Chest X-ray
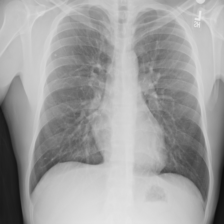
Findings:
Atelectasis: negative
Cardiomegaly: negative
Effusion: negative
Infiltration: negative
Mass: negative
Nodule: negative
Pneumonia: negative
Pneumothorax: negative
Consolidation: negative
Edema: negative
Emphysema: negative
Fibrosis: negative
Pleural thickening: negative
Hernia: negative